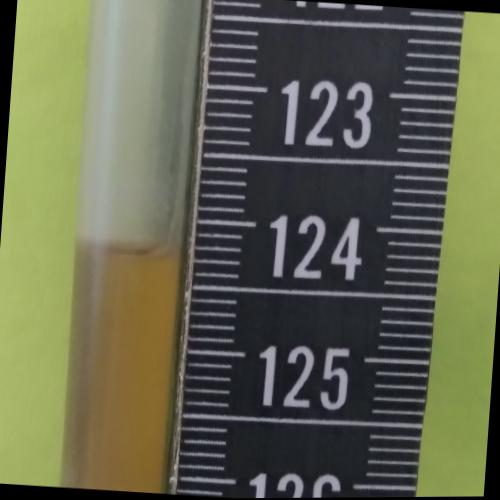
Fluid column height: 124.3 cm